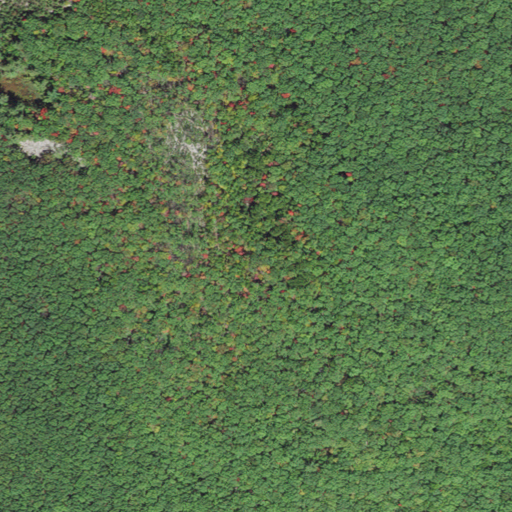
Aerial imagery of mountain in Massachusetts named East Mountain containing deciduous forest, grassland, shrub, and mixed forest